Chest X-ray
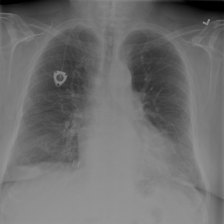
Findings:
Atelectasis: negative
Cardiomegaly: negative
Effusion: negative
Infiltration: negative
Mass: negative
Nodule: negative
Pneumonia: negative
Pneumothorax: negative
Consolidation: negative
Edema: negative
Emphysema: negative
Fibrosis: negative
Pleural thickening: negative
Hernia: negative